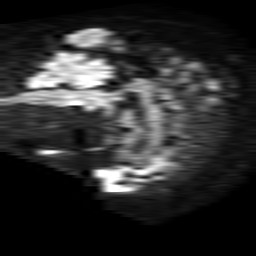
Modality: TRACE
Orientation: sagittal
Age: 65
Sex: male
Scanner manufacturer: philips
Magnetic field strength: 1.5 T
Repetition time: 4.6 s
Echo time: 0.08631 s